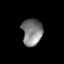
Tissue: prostate
Cell type: Endothelial cells
Senescence score: 0.7155
Nuclear area (px): 536
Mean DAPI intensity: 127.771